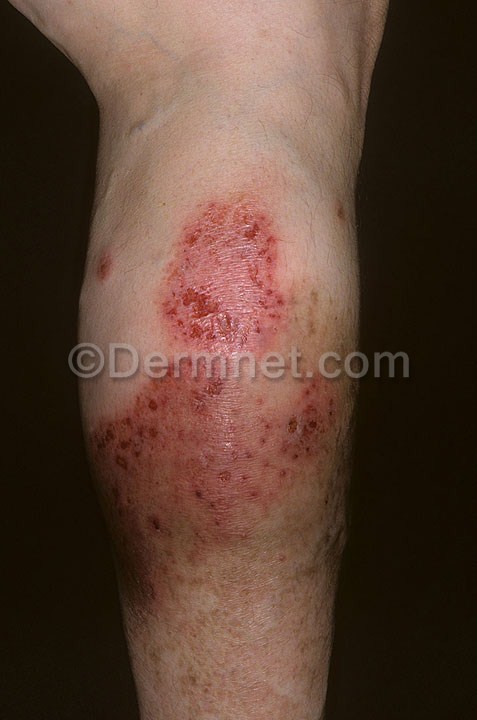
Disease: Eczema Photos